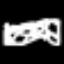
Label: squiggle